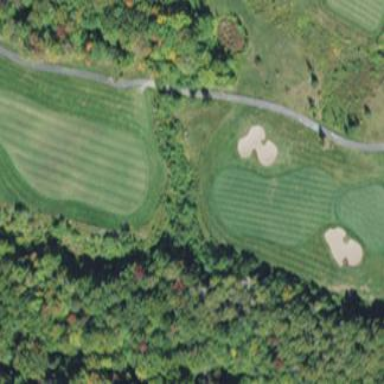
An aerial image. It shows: Golf rough area.